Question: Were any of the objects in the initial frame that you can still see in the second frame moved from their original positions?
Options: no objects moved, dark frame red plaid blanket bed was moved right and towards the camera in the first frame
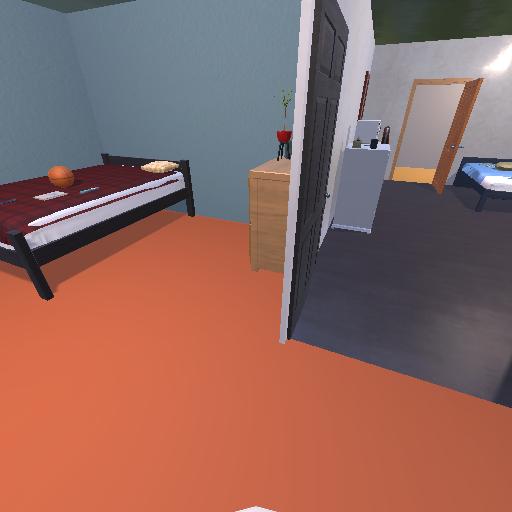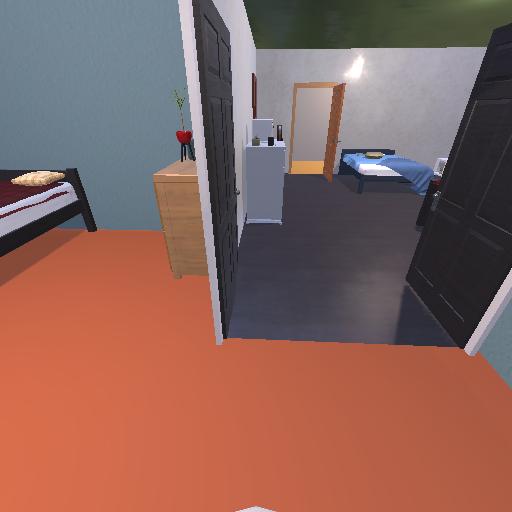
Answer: no objects moved